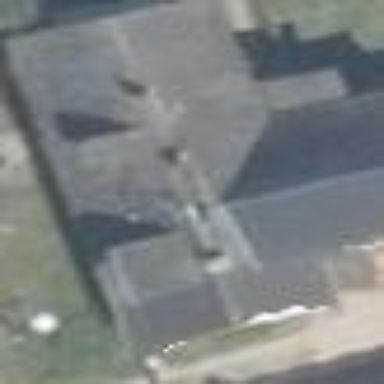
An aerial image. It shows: Simple and straightforward house.